Aerial crown-view tile of a tropical tree (Barro Colorado Island, Panama), acquired 20241112:
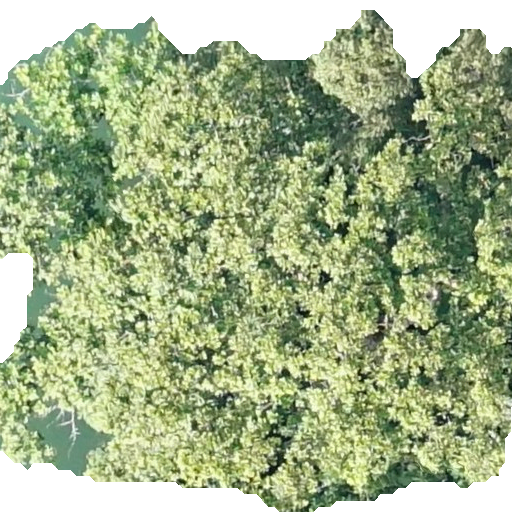
Species: Anacardium excelsum
GBIF accepted scientific name: Anacardium excelsum
Crown area: 391.42 m²